Question: I am having trouble trying to add a JS Object into an sqlite database. I am using cordova, creating an app for android, windows and iOS.
I have this code for my insert and retrieval...
'''
var data = localStorage.getItem('folderData');
console.log(data);
var username = localStorage.getItem("username");
var session = localStorage.getItem("session_ID");
tx.executeSql('CREATE TABLE IF NOT EXISTS folderData (id integer primary key autoincrement, username, sessionID, folderData text)');
tx.executeSql('SELECT * FROM folderData WHERE username = "'+username+'"', [], function(tx, result) {
if(result.rows.length > 0){
tx.executeSql('UPDATE folderData SET folderData = "'+data+'", sessionID = "'+session+'" WHERE username = "'+username+'"');
alert('An update has occured folderData');
} else {
tx.executeSql('INSERT INTO folderData (username, sessionID, folderData) VALUES ("'+username+'", "'+session+'", "'+data+'")');
alert('An insert has occured folderData');
}
});
tx.executeSql('SELECT folderData FROM folderData WHERE username = "'+username+'" AND sessionID = "'+session+'" ORDER BY id desc LIMIT 1', [], function(tx, result) {
querySuccessFolderData(tx, result);
});
'''
The data variable is my object. When I console.log(data) before insertion i get the following

This my 'querySuccessFolderData' function
'''
function querySuccessFolderData(tx, results) {
var len = results.rows.length;
//alert("folderData table: " + len + " rows found.");
var newFolderData = jsonParse(results.rows.item(0).folderData);
for(i=0;i<len;i++)
{
var newFolderData = results.rows.item(i).folderData;
}
console.log(newFolderData);
}
'''
'console.log(newFolderData);' now shows up as '[Object Object]'
What am I doing wrong? Do i need to convert the object again after I select it from the database? This is becoming a nightmare for me now, i've been looking at it for way too long. Any help would be much appreciated.
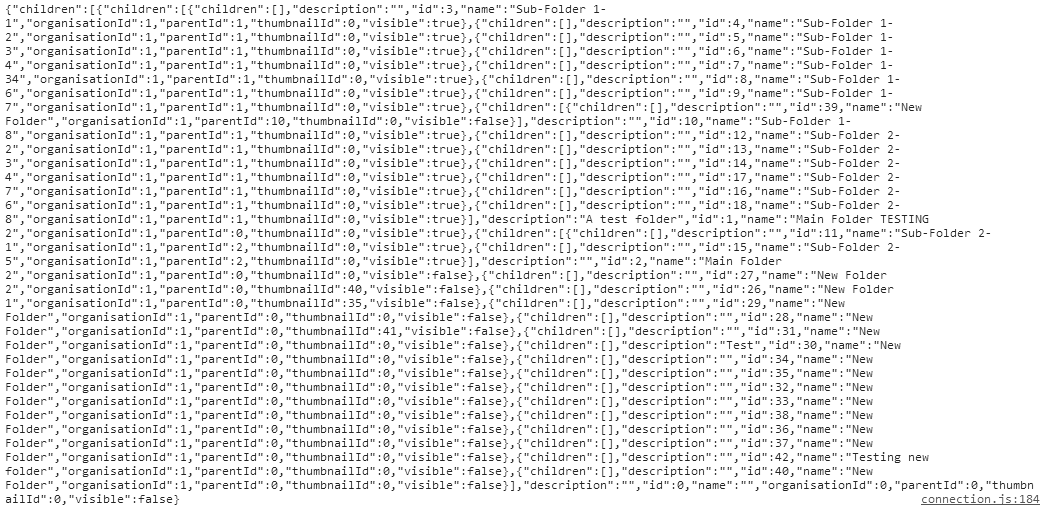
Answer: Managed to fix my issue.
Set my localStorage data.
'''
localStorage.setItem("folderData", JSON.stringify(data['root']));
'''
Used getItem to retrieve it in another function and encoded it for the database insert
'''
var data = localStorage.getItem('folderData');
data = encodeURI(data);
'''
Then used decodedURI and jsonParse to turn it back into an object
'''
var newFolderData = results.rows.item(0).folderData;
newFolderData = decodeURI(newFolderData);
newFolderData = jsonParse(newFolderData);
'''
Which gave me the correct data saved.